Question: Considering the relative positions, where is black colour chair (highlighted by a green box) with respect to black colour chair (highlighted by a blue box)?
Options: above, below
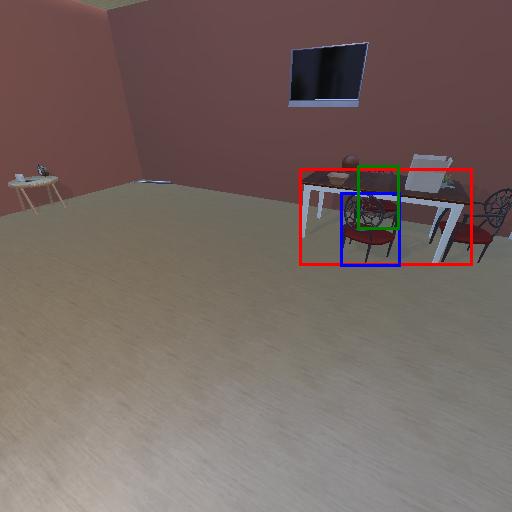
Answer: above